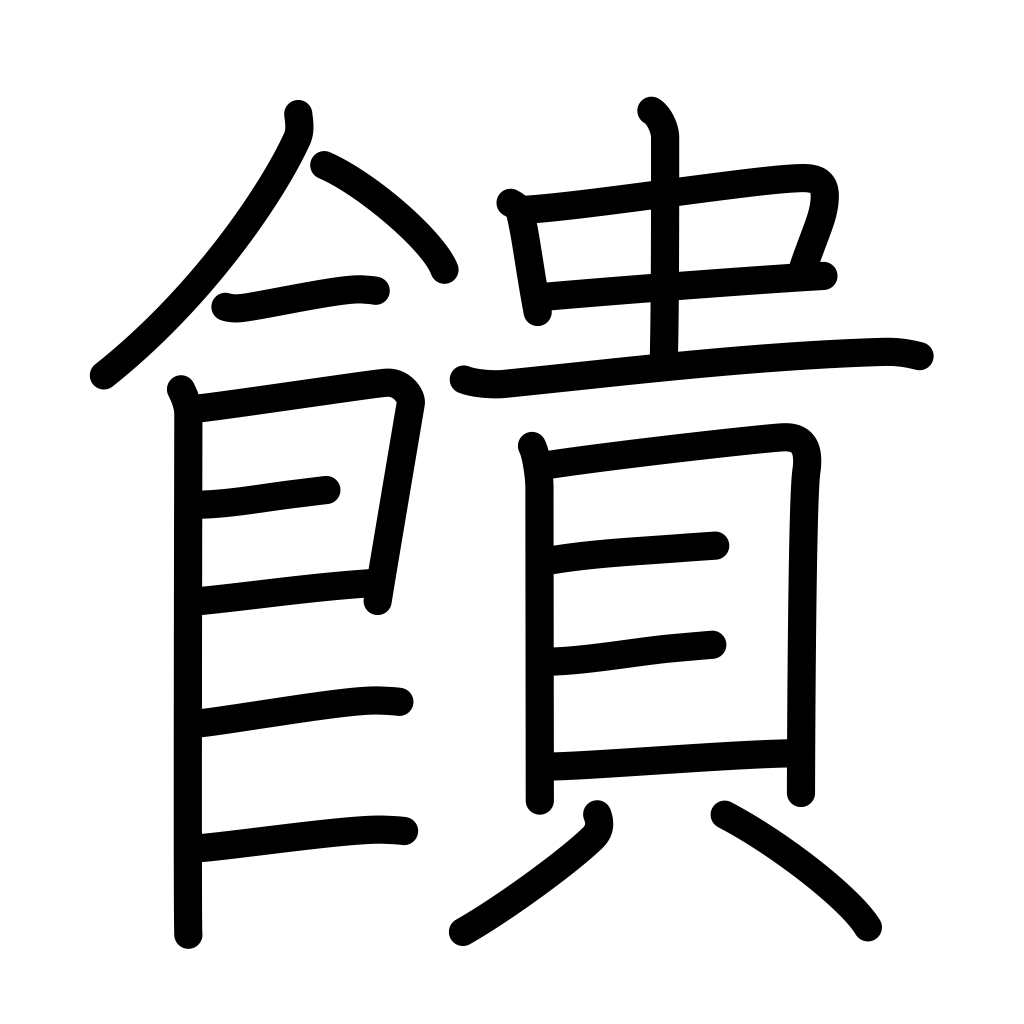
Meaning: give, provide, offer